Question: I installed pygame through the terminal using pip on my macOS.
Inside Pycharm, the preferences for the project interpreter 'include pygame' for Python 3.7 as seen in this screenshot: <URL>

However, when I type 'import pygame' it marks it as an error and states
> 'module not found'
The project is using the same interpreter (python 3.7) where it is installed.
I have tried uninstalling and reinstalling 'pygame' but have found no luck.
I've been searching around Youtube for a couple days and can't find any solution. Thanks in advance for any help!
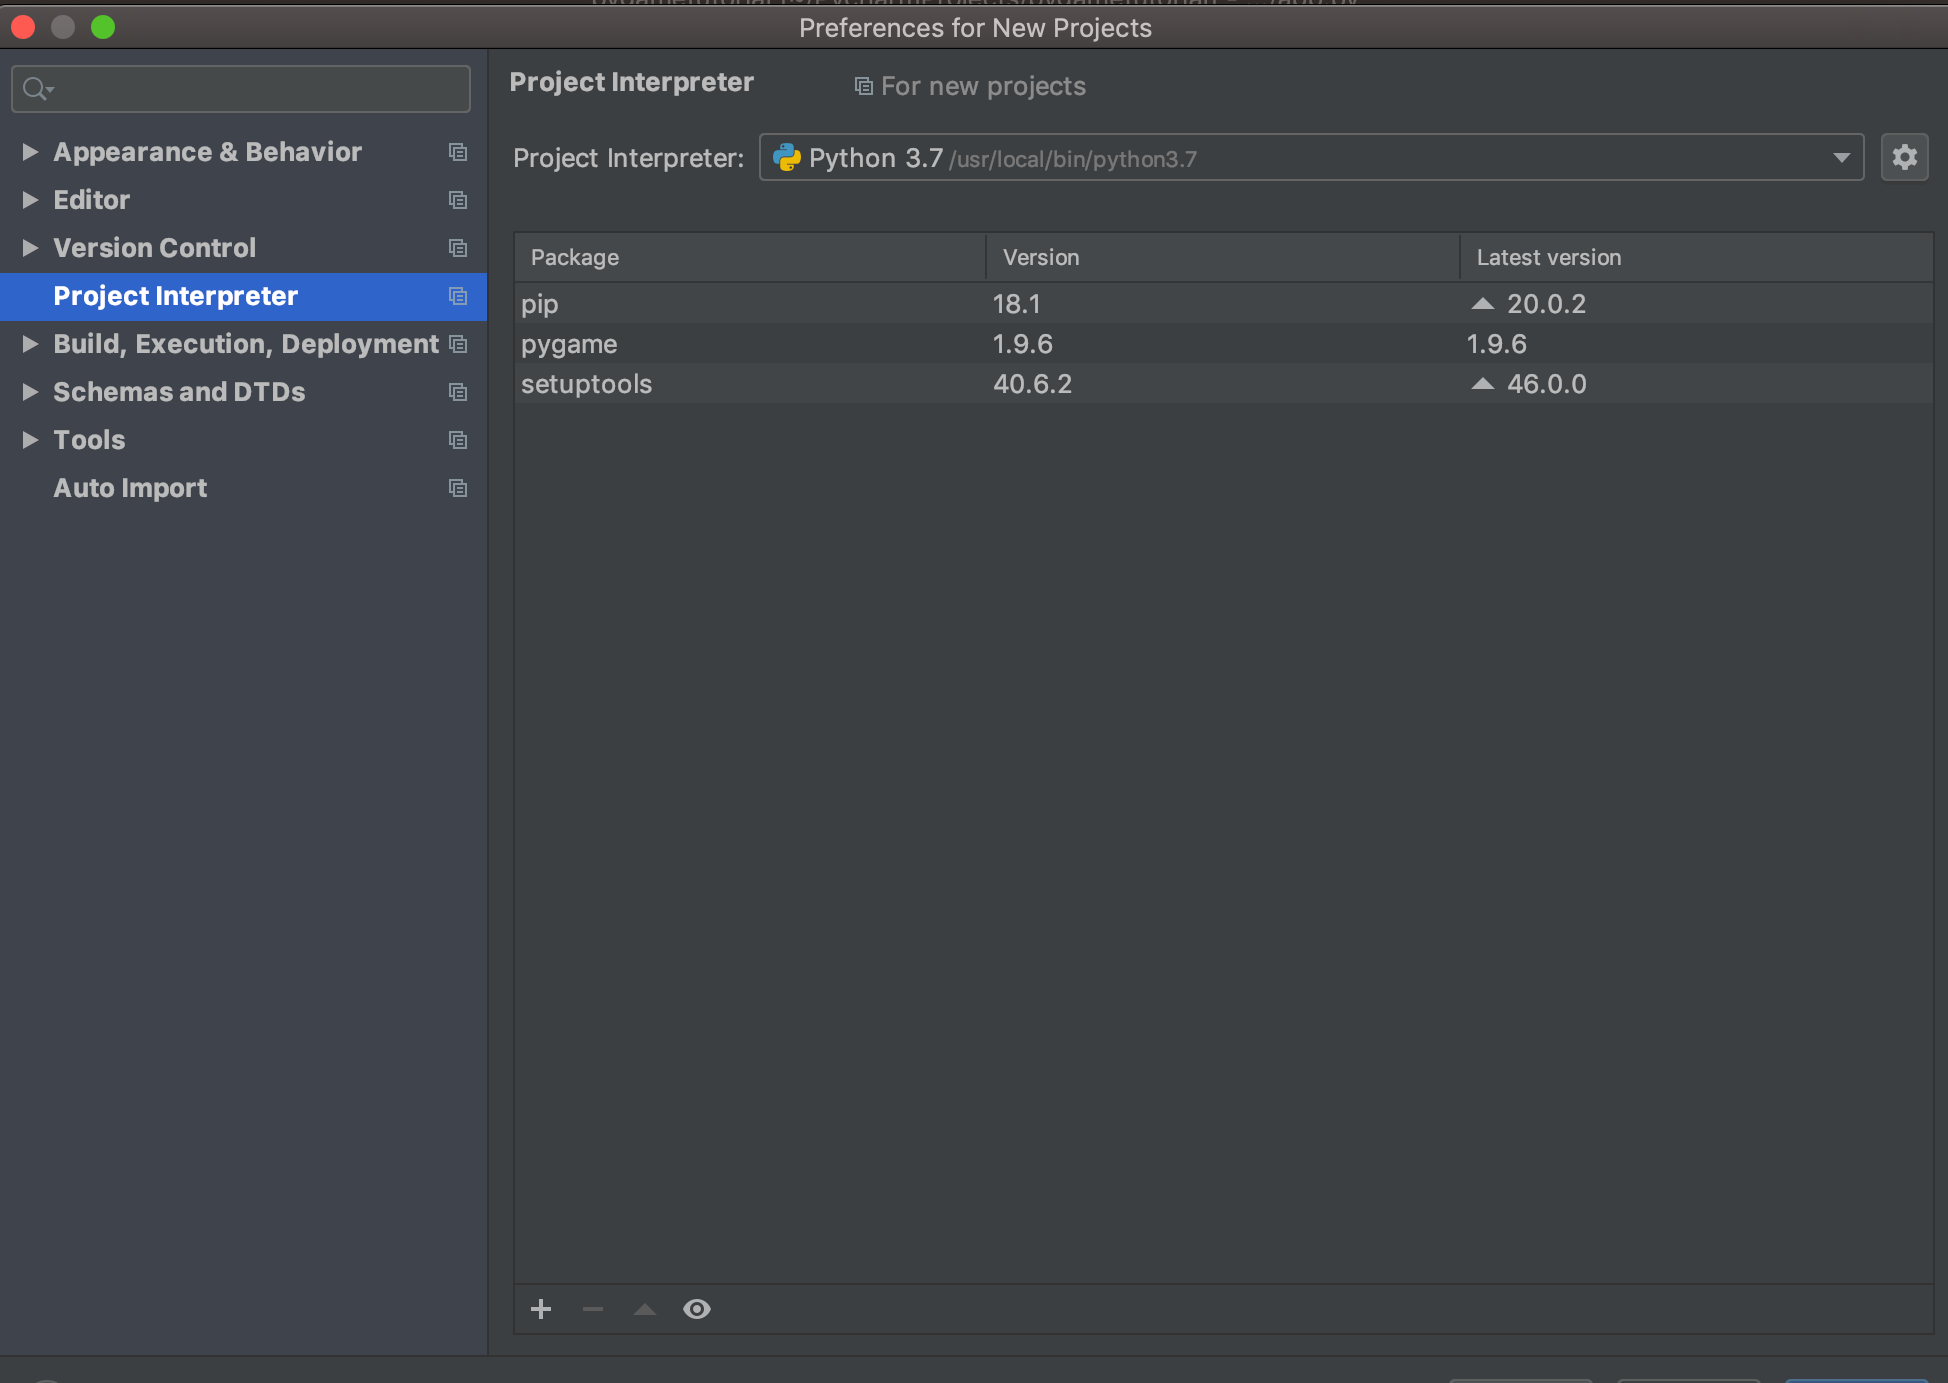
Answer: Did you install using pip or pip3? I don't know if it's different for my OS (linux), but if I use pip, it only installs for python2.